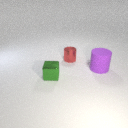
large purple rubber cylinder in front of small red metal cylinder